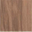
Piece: xx